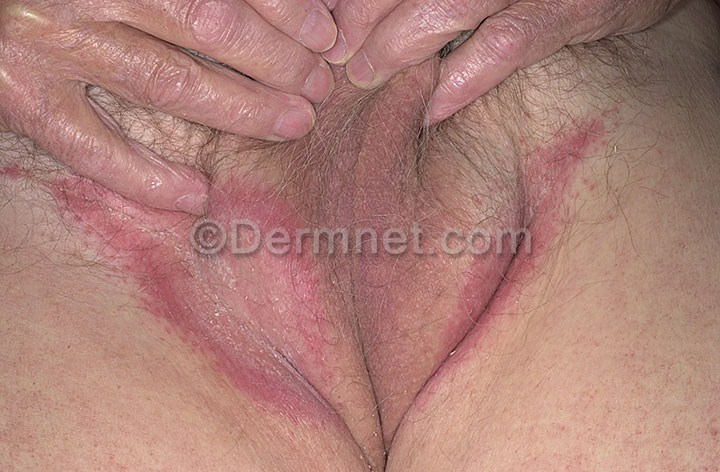
Disease: Tinea Ringworm Candidiasis and other Fungal Infections